Here is the continuous-wavelet rendering of a rotor kit's vibration signal. What is the most likely rotor condition (normal, misalignment, unbalance, looseness)?
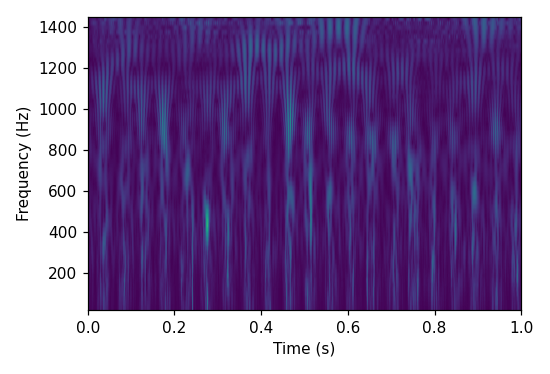
Answer: looseness